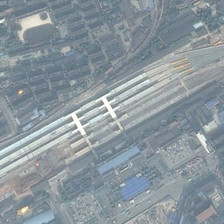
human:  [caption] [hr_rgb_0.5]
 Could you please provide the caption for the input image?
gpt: many buildings and some green trees are in two sides of a railway station .

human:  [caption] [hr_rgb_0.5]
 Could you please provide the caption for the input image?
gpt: many buildings and some green trees are in two sides of a railway station .

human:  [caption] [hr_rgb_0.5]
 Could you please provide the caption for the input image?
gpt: many buildings and some green trees are in two sides of a railway station .

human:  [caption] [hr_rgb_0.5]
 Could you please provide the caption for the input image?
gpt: many buildings and some green trees are in two sides of a railway station .

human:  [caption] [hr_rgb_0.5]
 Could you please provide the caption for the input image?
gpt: many buildings and some green trees are in two sides of a railway station .